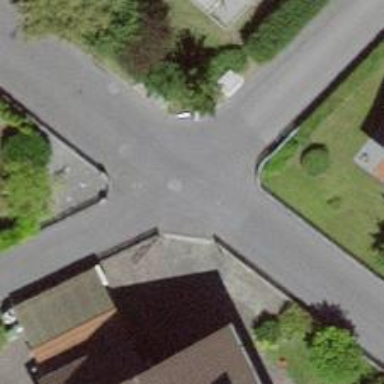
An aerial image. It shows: Smooth asphalt road in residential area.